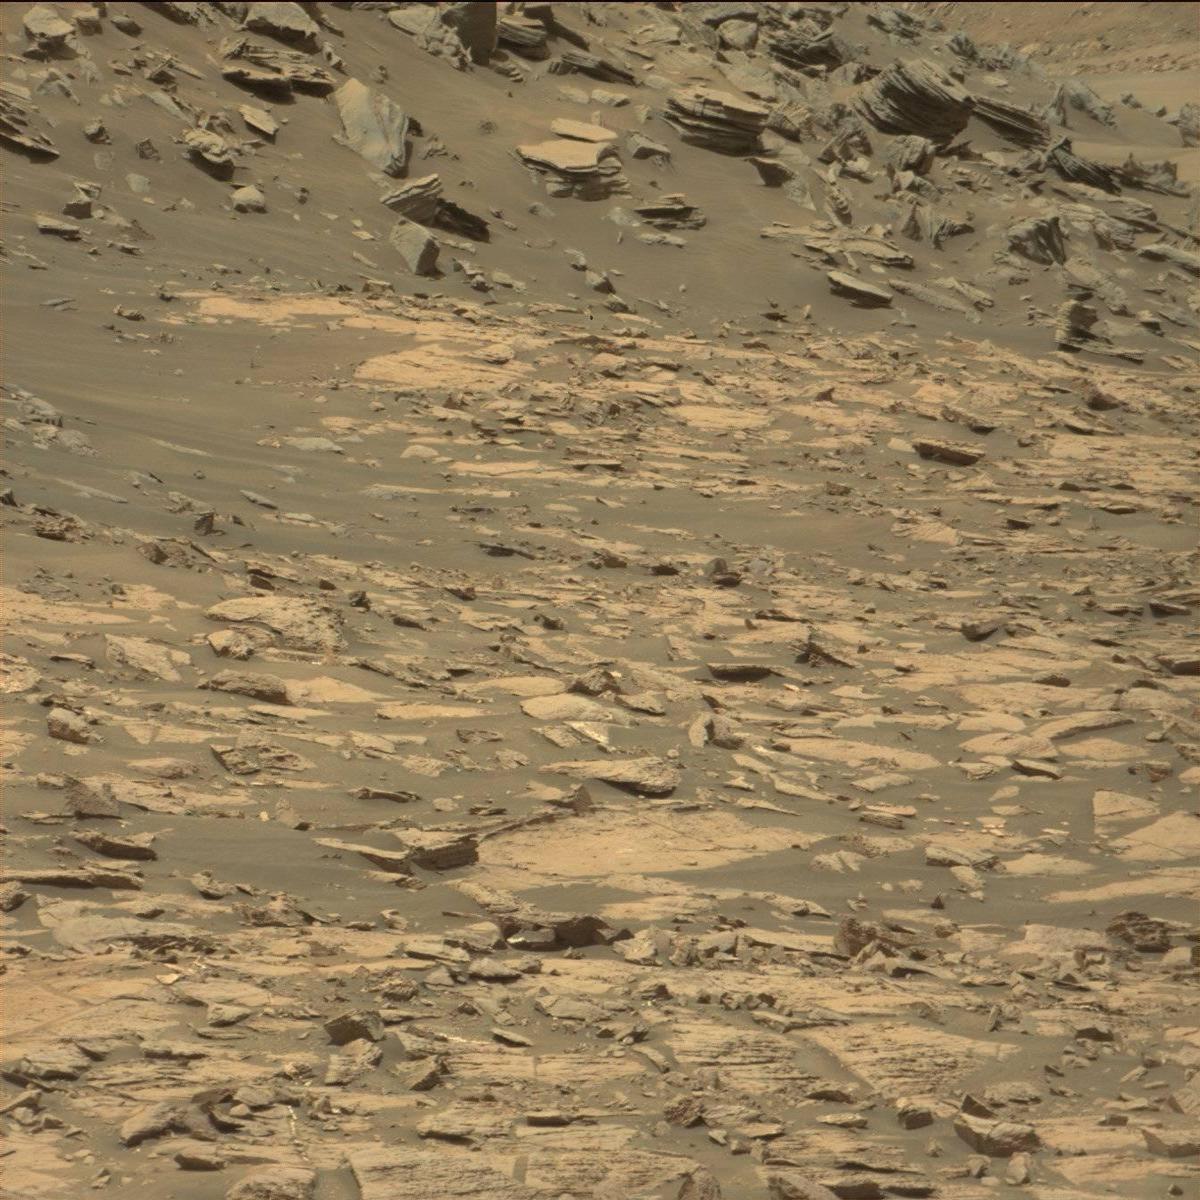
Terrain classes present: Bedrock, Sand / Soil